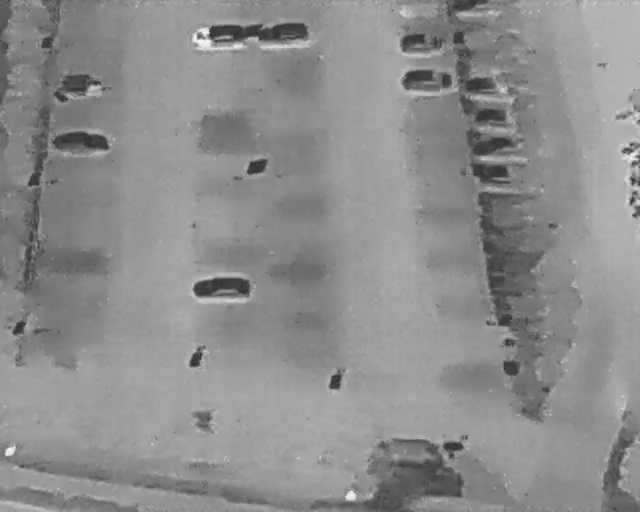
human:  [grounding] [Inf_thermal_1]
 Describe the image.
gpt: In the satellite image, there is  <ref>2 medium car </ref> <box>[[10, 12, 14, 21, 2], [10, 22, 14, 33, 2]]</box> located at top left,  <ref>4 medium car </ref> <box>[[32, 1, 35, 12, 2], [42, 2, 46, 11, 2], [64, 4, 67, 13, 2], [64, 10, 68, 21, 2]]</box> located at top,  <ref>3 medium car </ref> <box>[[74, 12, 78, 21, 2], [75, 18, 78, 26, 2], [75, 24, 79, 33, 2]]</box> located at top right,  <ref>1 medium car </ref> <box>[[76, 29, 79, 39, 2]]</box> located at right,  <ref>1 medium car </ref> <box>[[32, 50, 36, 61, 2]]</box> located at center,  <ref>1 large car </ref> <box>[[60, 82, 67, 97, 2]]</box> located at bottom.